Interaction volume radius: 5 \u00c5
Interaction volume height: 20 \u00c5
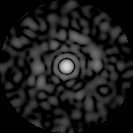
Disorder parameter: 0.7689